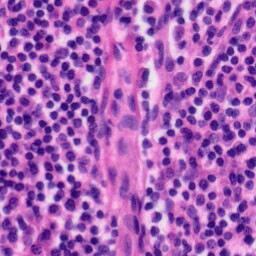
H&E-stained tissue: Tonsil